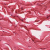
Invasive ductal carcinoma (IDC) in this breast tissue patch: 0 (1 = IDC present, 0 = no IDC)